Chest X-ray. View position: PA
Patient age: 41
Patient sex: M
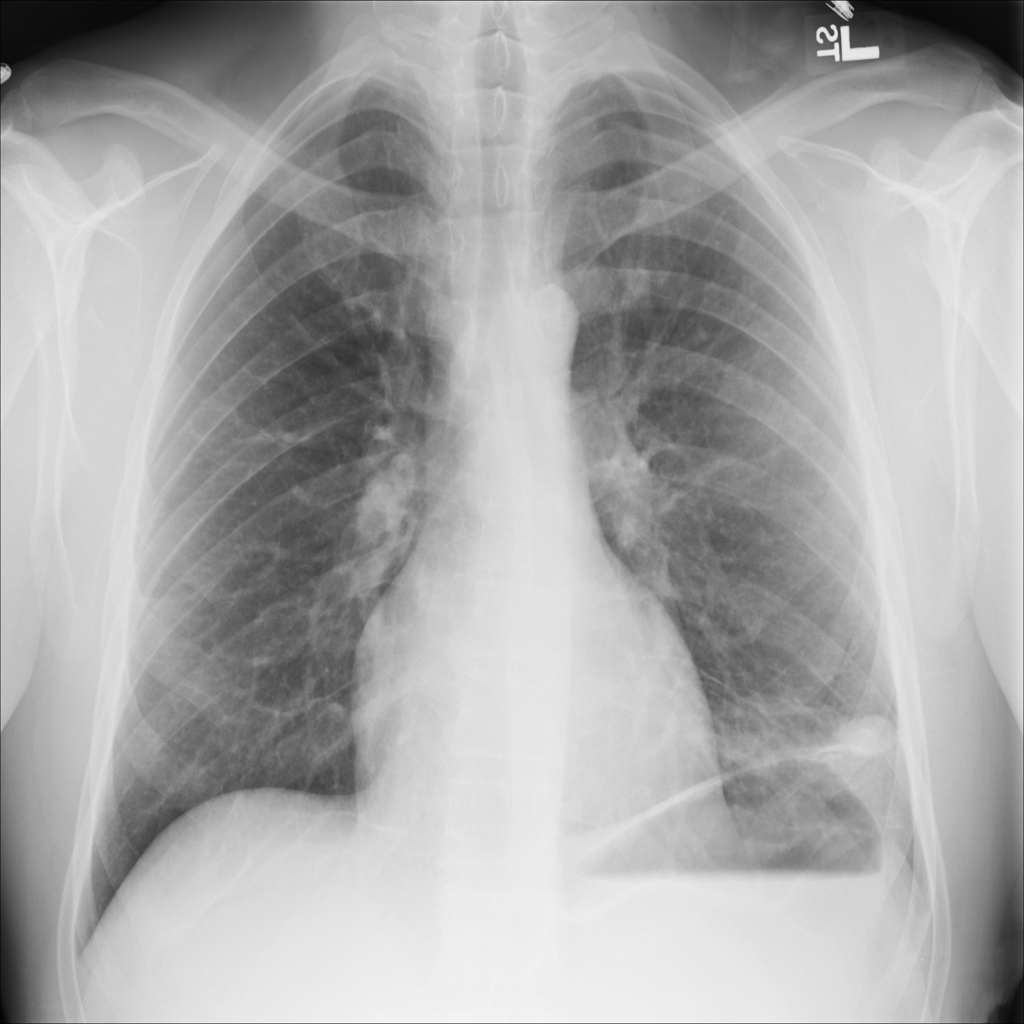
Finding: Pneumothorax